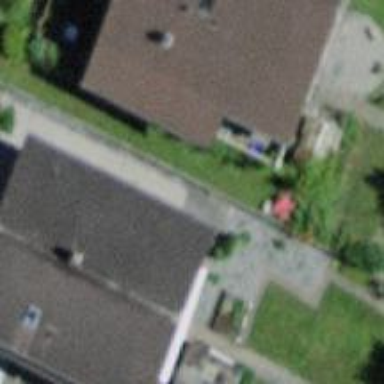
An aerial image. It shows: Residential building with gabled roof.